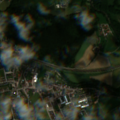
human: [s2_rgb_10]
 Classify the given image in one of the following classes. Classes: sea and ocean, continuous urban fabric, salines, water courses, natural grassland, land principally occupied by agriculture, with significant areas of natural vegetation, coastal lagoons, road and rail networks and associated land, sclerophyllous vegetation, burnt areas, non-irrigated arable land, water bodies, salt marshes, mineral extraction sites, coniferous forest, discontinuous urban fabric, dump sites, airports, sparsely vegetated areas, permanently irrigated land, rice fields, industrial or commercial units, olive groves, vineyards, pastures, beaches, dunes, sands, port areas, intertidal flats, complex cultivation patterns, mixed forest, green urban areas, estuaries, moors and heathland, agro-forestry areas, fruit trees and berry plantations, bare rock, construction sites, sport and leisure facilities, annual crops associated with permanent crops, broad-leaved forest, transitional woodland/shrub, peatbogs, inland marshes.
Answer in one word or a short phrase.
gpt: discontinuous urban fabric, industrial or commercial units, non-irrigated arable land, complex cultivation patterns, land principally occupied by agriculture, with significant areas of natural vegetation, broad-leaved forest, coniferous forest